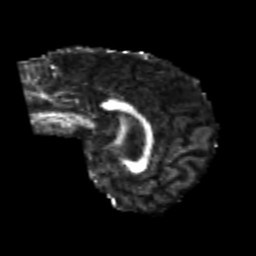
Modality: FA
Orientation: sagittal
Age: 23
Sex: male
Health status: healthy
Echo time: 0.074 s